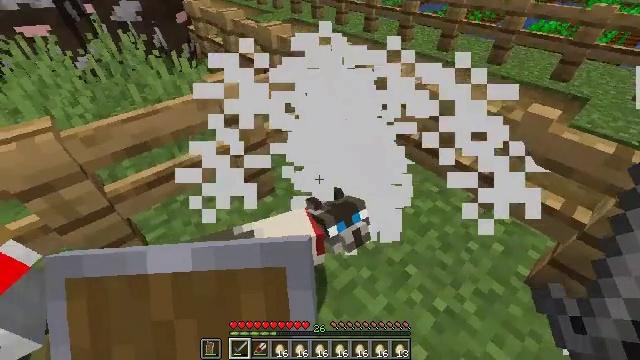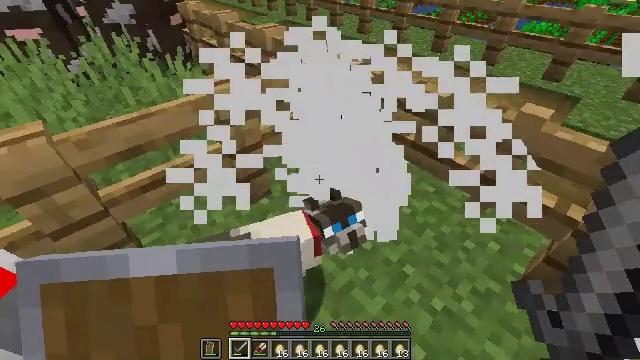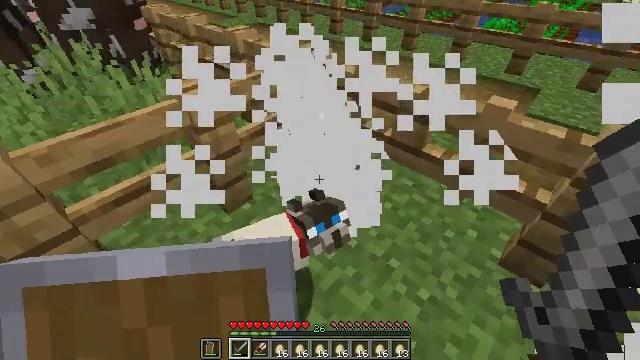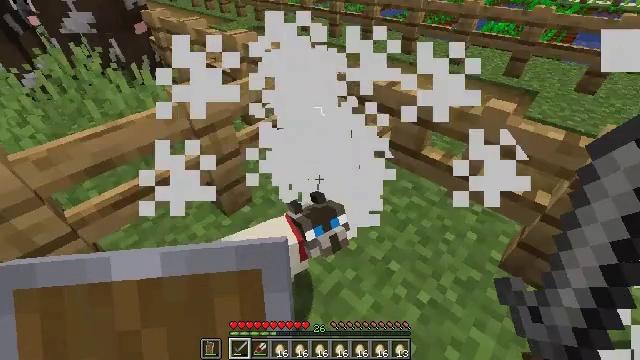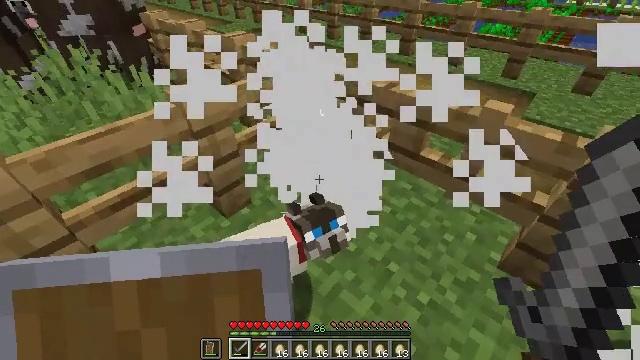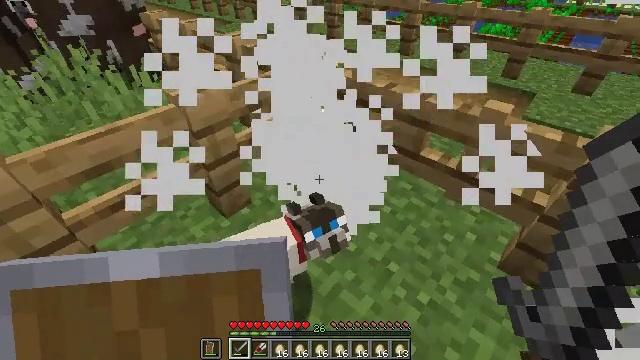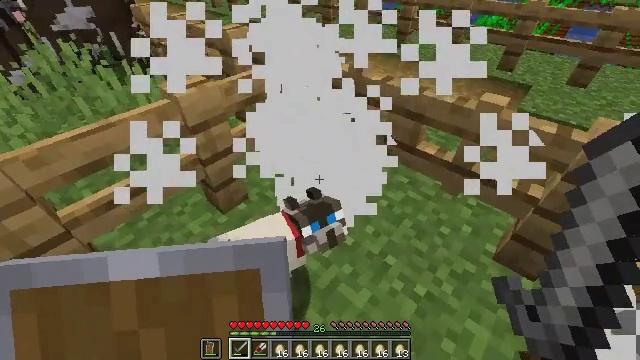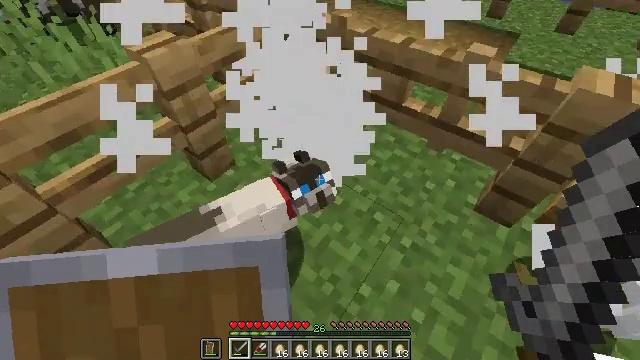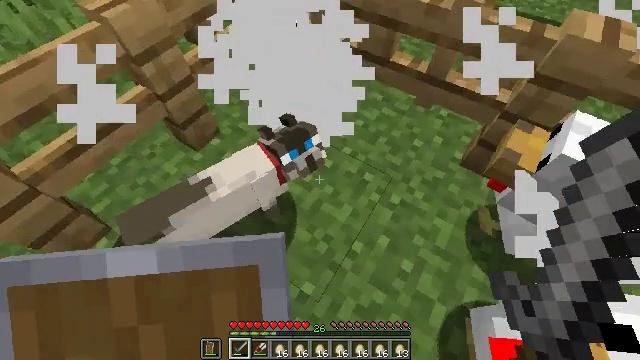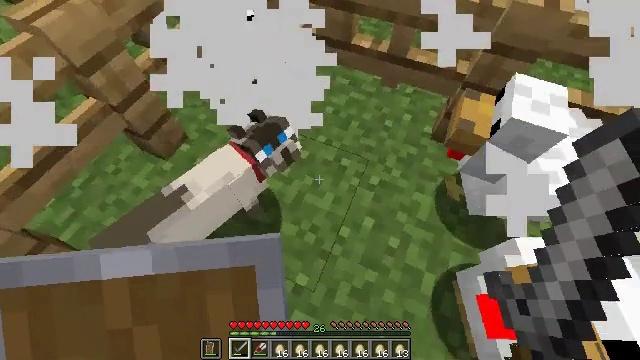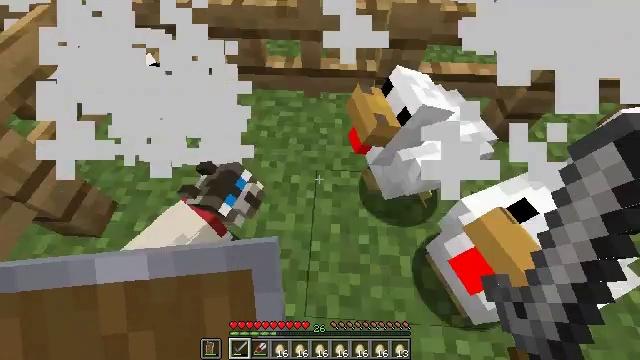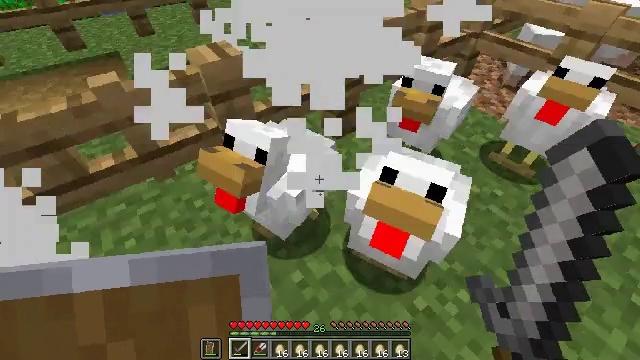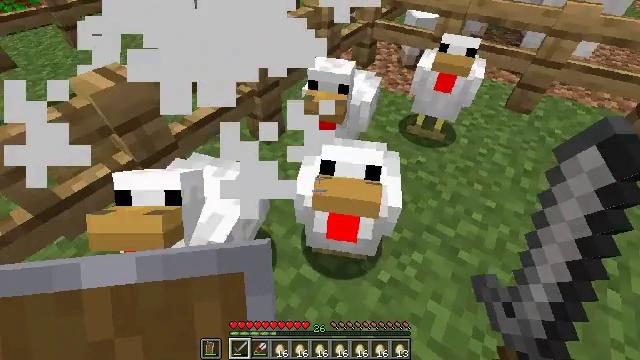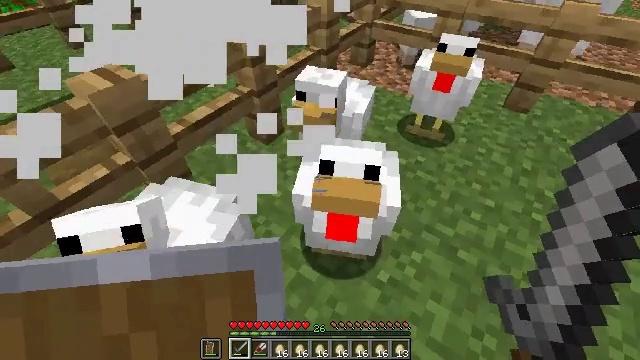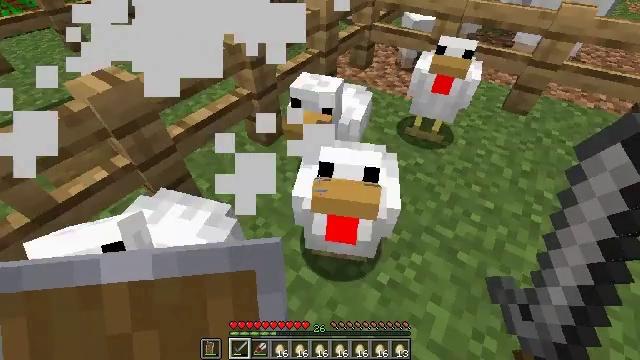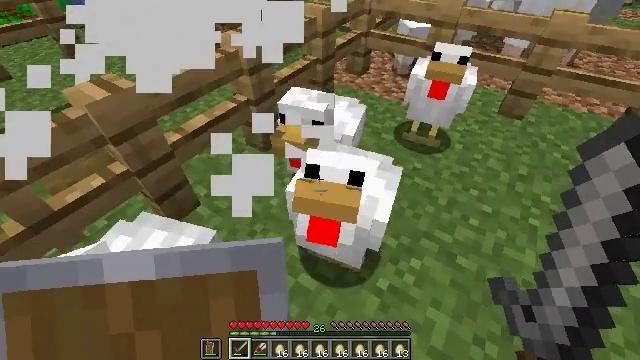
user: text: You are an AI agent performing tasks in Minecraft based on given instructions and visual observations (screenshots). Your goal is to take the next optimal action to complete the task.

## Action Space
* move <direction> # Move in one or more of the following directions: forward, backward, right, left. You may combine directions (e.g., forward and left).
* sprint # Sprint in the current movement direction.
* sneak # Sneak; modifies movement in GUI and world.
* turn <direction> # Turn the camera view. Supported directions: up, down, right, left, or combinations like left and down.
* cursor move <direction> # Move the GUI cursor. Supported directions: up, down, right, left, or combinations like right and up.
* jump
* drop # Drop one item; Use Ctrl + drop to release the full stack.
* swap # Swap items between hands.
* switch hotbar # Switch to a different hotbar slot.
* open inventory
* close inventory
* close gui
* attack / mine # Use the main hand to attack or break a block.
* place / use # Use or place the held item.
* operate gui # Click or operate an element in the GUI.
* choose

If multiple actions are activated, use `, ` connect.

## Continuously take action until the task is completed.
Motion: motion action
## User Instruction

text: Hunt a chicken.
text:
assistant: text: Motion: turn right
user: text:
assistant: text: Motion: turn right
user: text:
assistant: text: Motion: no_op
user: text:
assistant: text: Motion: no_op
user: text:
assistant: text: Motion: no_op
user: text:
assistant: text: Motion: turn down
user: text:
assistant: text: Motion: turn right and down
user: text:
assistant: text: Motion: turn right and down
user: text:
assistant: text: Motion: turn right and down
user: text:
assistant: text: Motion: turn right and up
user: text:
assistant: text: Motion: turn right and up
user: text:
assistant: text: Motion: turn right
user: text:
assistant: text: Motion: no_op
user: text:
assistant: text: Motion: no_op
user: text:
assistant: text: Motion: turn up
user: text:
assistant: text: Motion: turn right and up
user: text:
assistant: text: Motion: turn right and up
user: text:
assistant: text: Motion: no_op
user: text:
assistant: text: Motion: turn right and up
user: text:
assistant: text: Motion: move forward, turn right
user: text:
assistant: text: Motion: move forward
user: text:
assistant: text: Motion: move forward
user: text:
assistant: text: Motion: move forward, turn right and down
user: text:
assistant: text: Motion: turn right and down
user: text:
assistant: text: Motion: turn right and down
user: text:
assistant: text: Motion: turn right and up
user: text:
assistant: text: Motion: turn right and up
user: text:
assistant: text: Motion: turn right and up
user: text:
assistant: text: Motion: no_op
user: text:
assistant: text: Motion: no_op